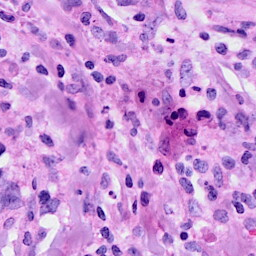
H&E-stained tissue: Breast